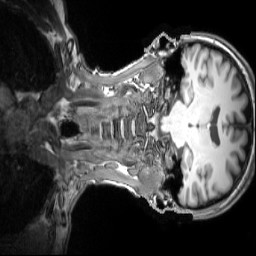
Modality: T1w
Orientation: coronal
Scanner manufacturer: siemens
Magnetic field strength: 3 T
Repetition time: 2.3 s
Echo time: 0.0033 s